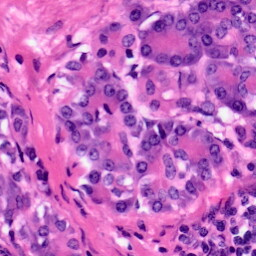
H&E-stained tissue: Pancreatic